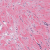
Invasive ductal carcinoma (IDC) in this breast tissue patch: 1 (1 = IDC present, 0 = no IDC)